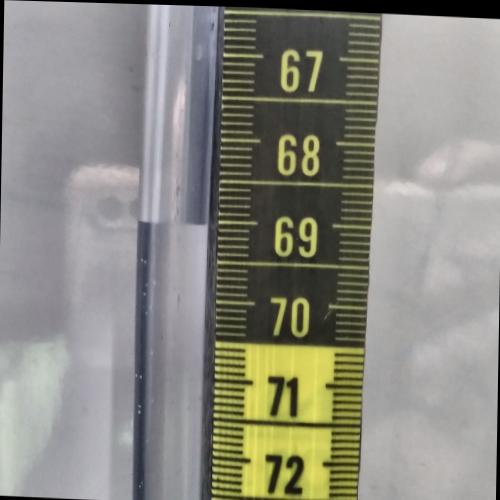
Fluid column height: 69.0 cm